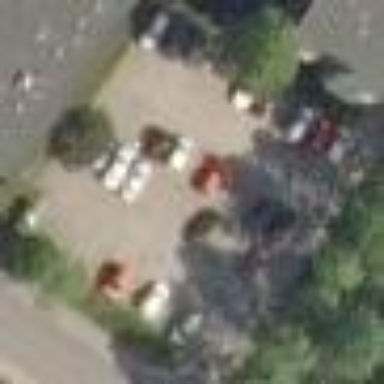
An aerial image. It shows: Parking area with surface.